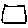
Label: square